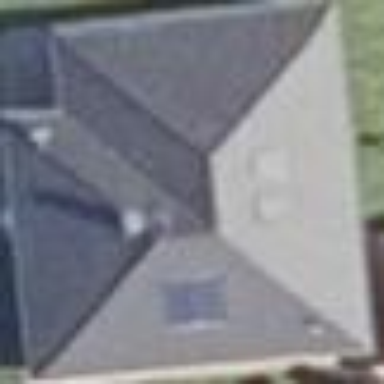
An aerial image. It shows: Simple and straightforward house.